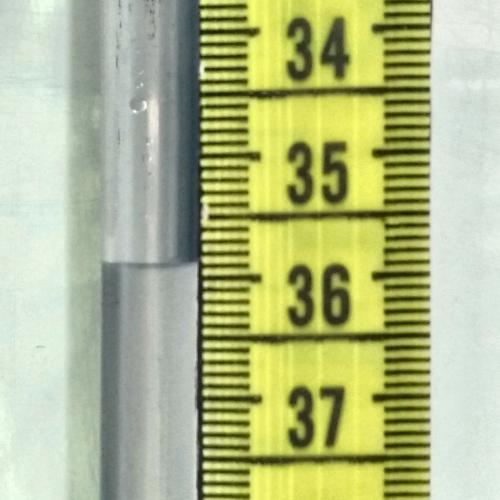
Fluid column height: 35.9 cm